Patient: sex M, age 48
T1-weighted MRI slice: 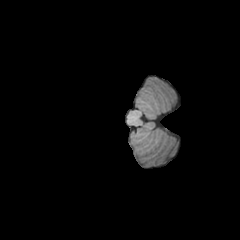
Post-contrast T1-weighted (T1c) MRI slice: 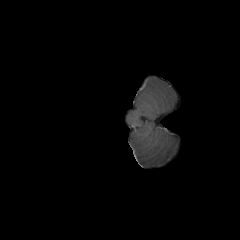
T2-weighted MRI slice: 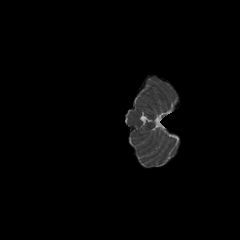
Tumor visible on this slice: no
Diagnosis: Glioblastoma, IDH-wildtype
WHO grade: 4